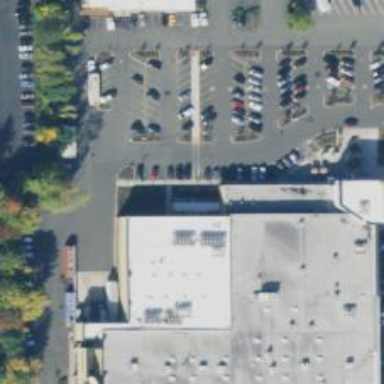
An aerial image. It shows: Trolley bay.